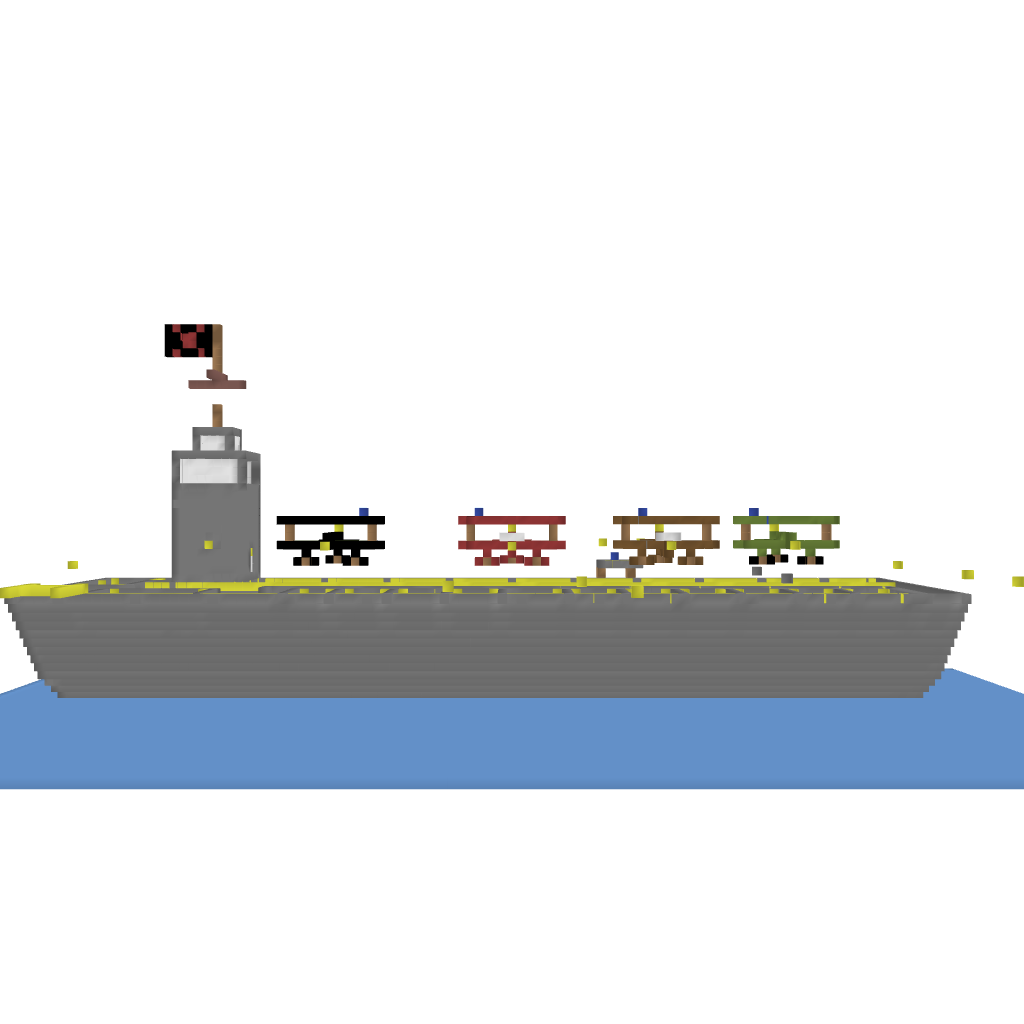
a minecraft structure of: Carrier bad low quality